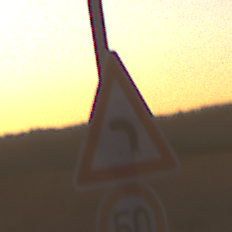
Verkehrszeichen: KurveLinks
Zusatzzeichen unten: Geschwindigkeit50
Umgebung: Outdoor, Nature
Tageszeit: SunriseSunset
Wetter: PartlyCloudy
Licht: Natural
Jahreszeit: NotSpecified
Kontrast: LowContrast